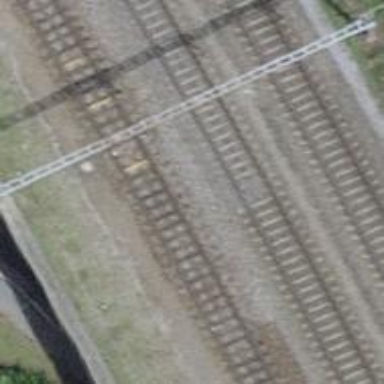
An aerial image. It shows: Bridge with electrified railway tracks featuring contact line.